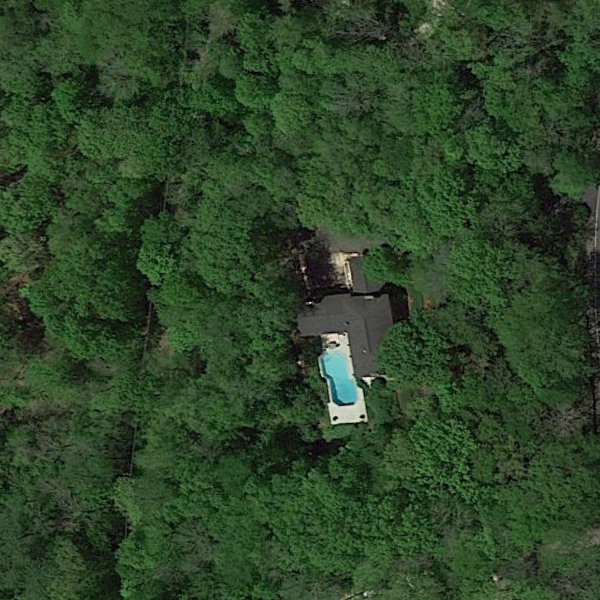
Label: SparseResidential